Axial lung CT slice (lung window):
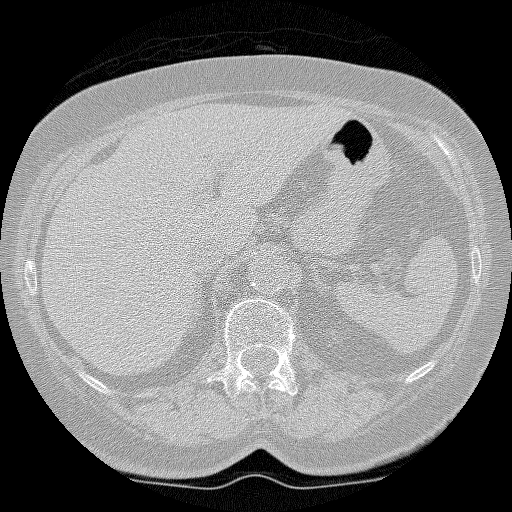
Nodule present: no